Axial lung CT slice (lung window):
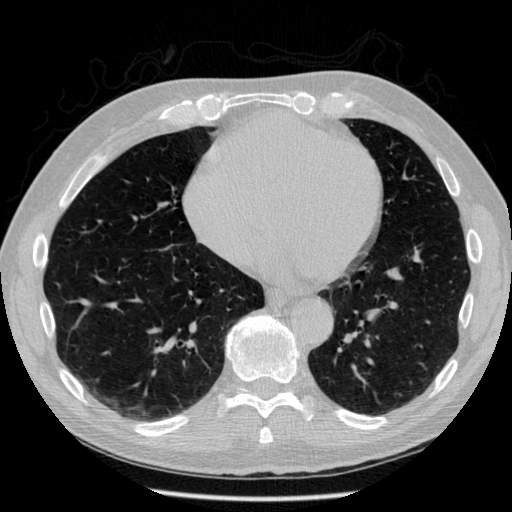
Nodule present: no